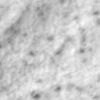
Label: no_change